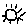
Label: sun